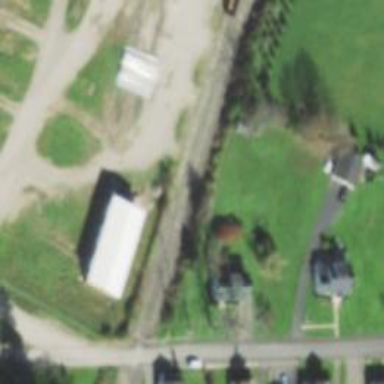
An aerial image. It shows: Railway spur service.